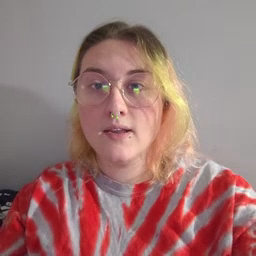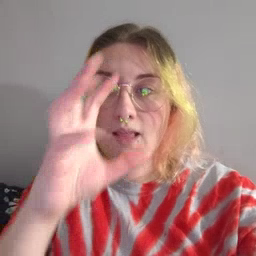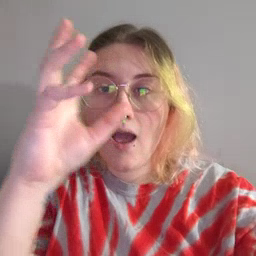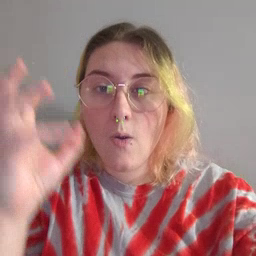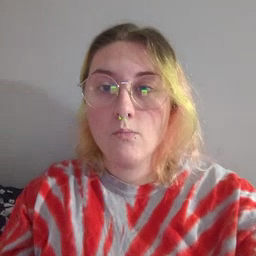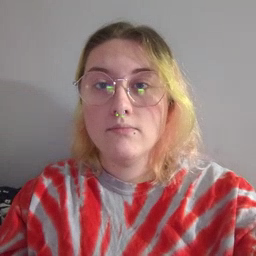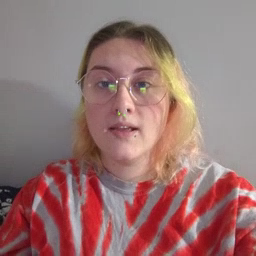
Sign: cloud